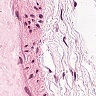
Metastatic tissue present: no